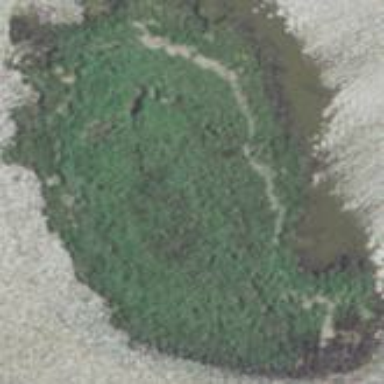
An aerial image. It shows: Islet.